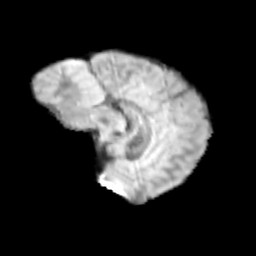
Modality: T2w
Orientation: sagittal
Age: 11
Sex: male
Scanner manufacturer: siemens
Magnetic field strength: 3 T
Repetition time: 3.8 s
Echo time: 0.07 s